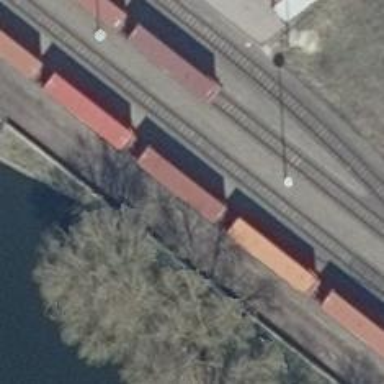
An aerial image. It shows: Rail spur service.